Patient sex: F
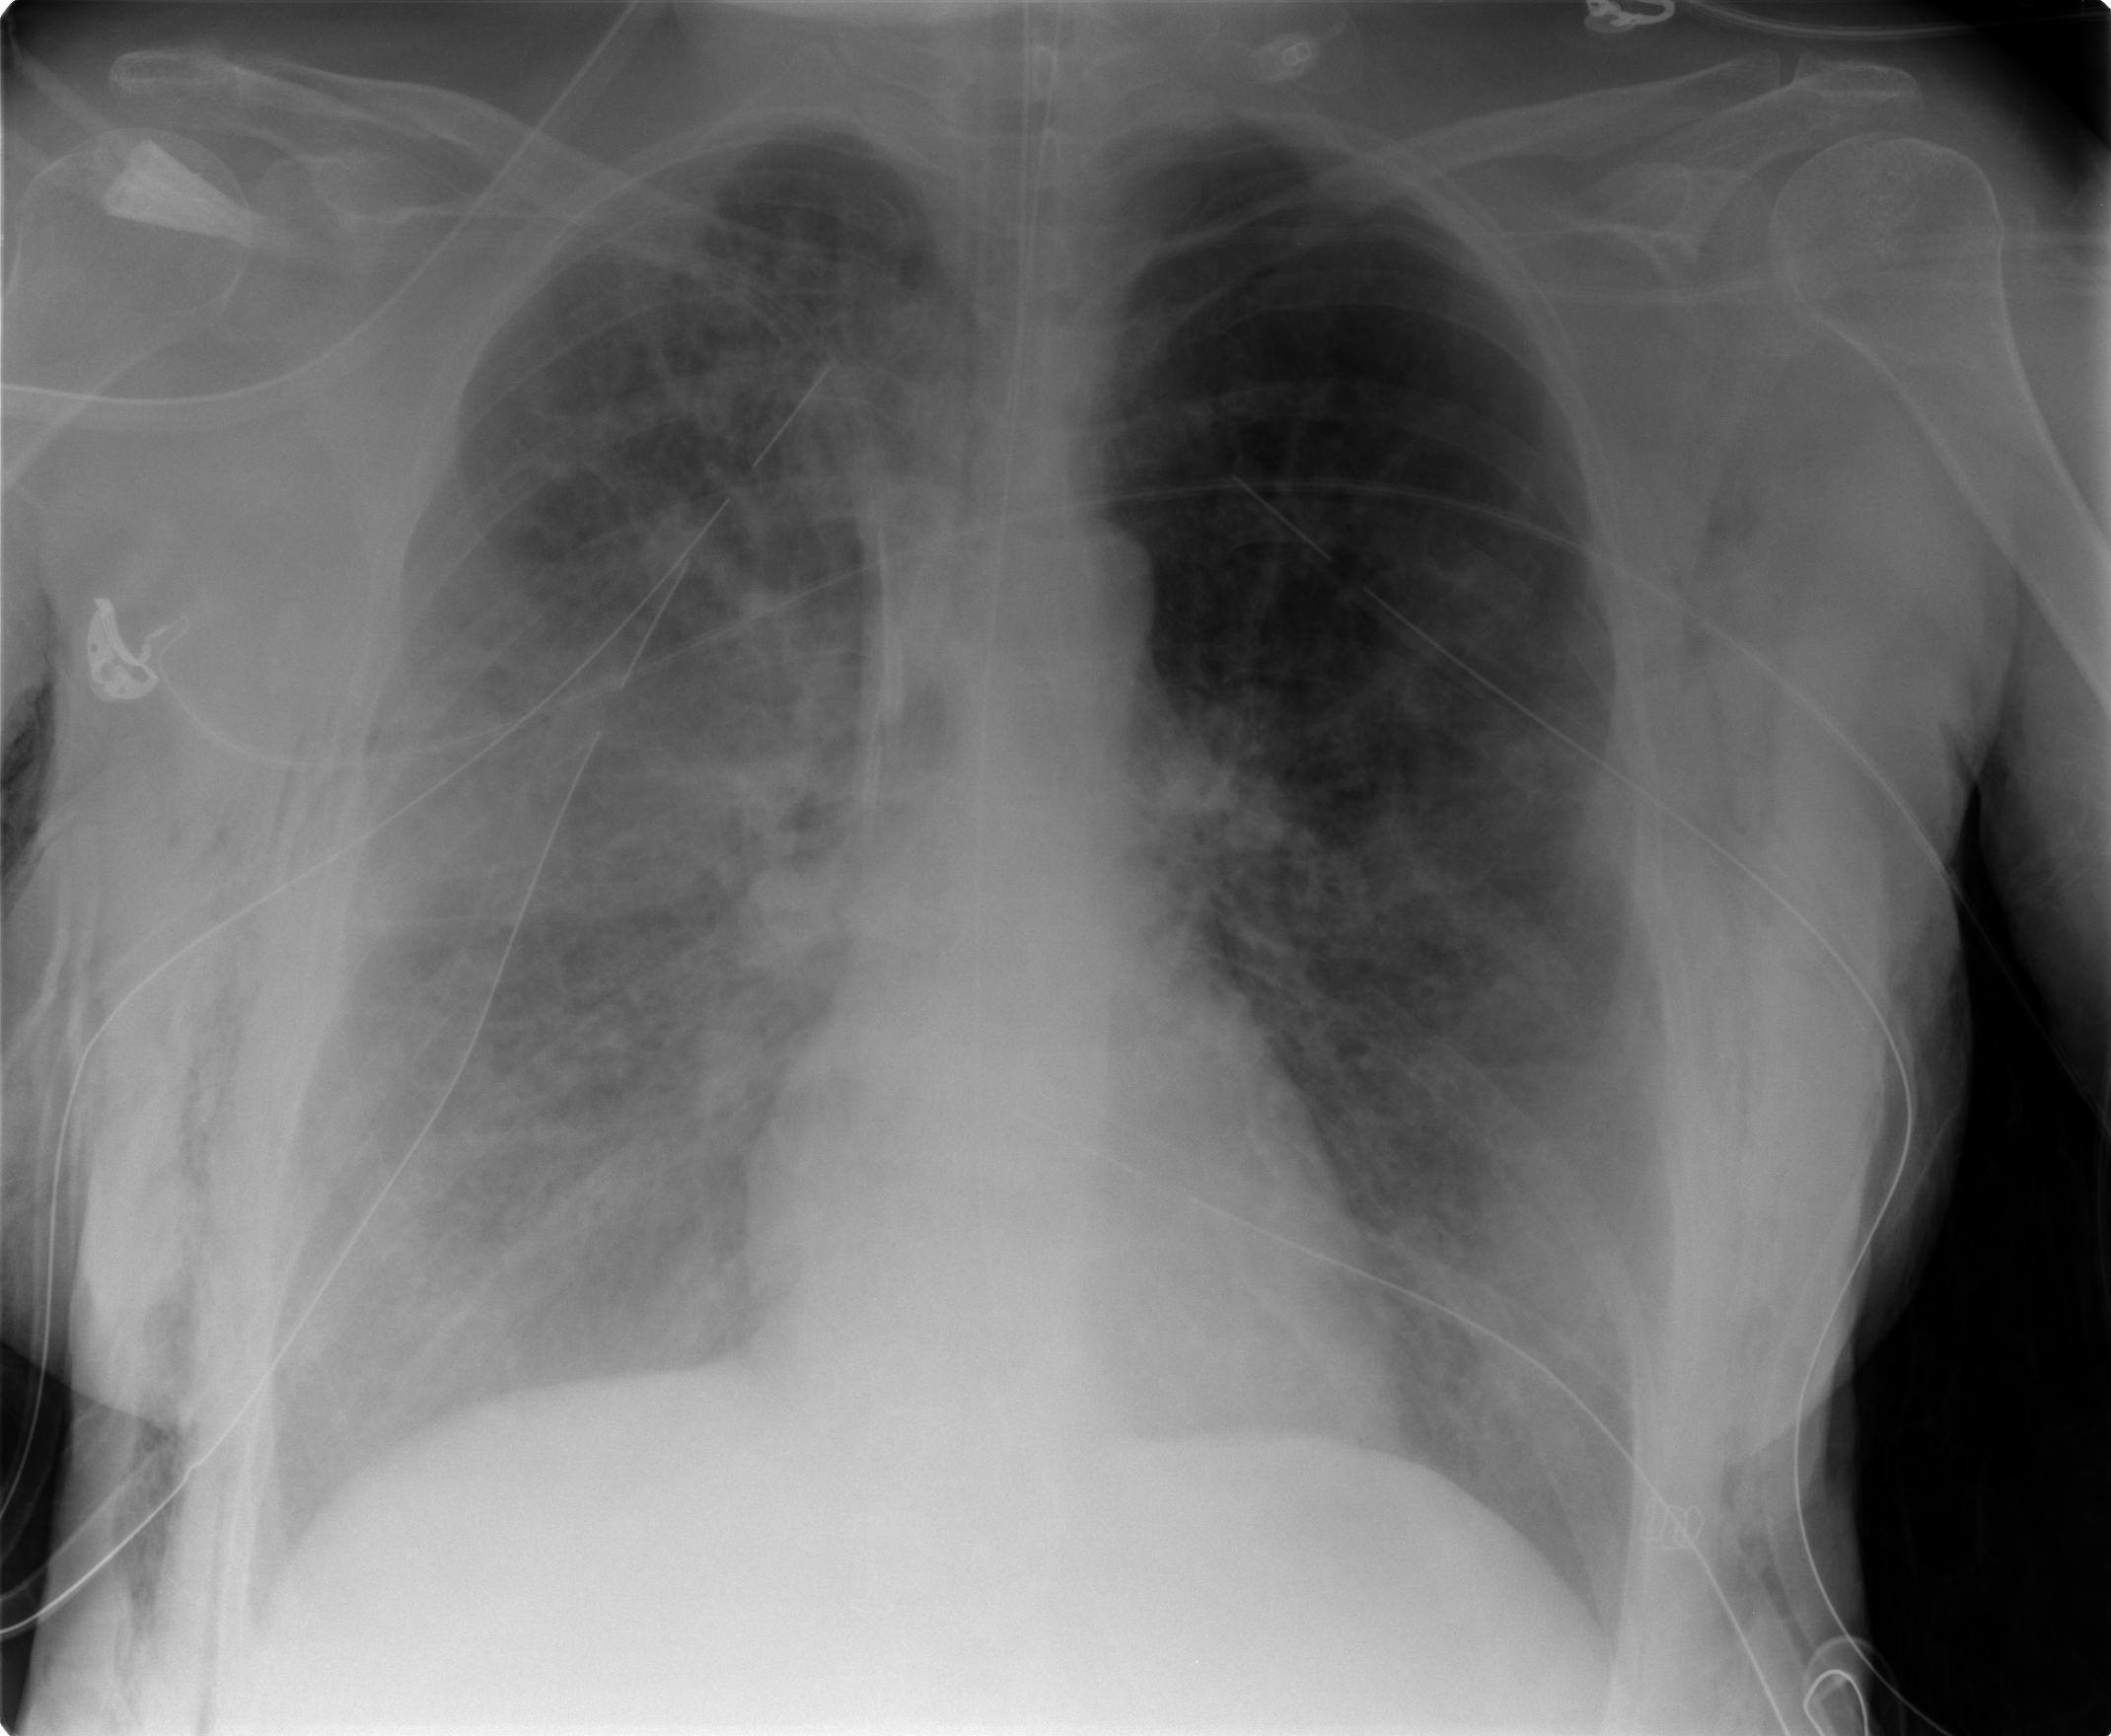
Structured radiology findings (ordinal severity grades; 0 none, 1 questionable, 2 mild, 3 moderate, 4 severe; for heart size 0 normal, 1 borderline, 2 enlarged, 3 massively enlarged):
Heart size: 0
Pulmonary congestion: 0
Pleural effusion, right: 0
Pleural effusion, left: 0
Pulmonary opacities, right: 4
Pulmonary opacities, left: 0
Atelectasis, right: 3
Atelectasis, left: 0